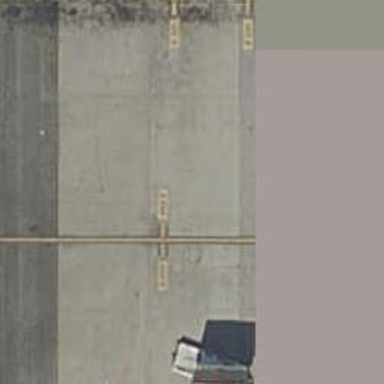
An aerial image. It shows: Airport parking position.